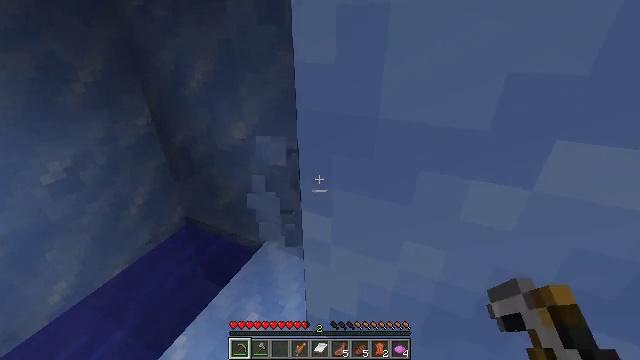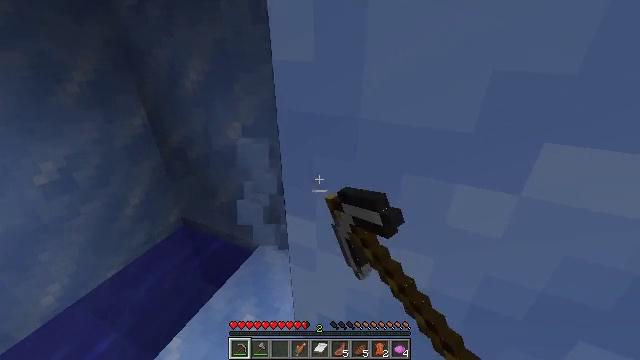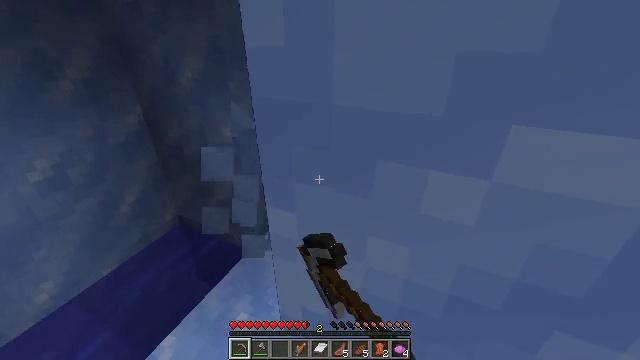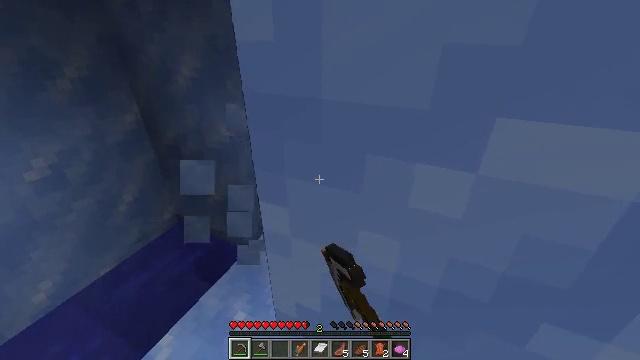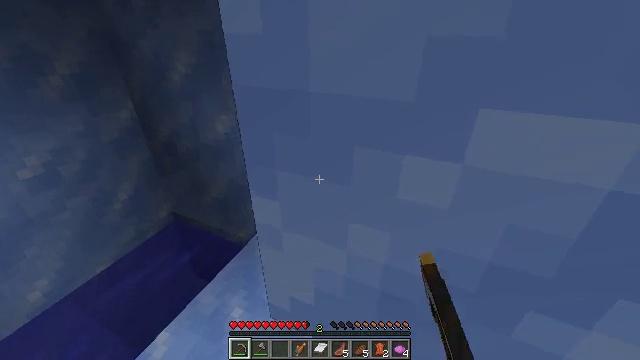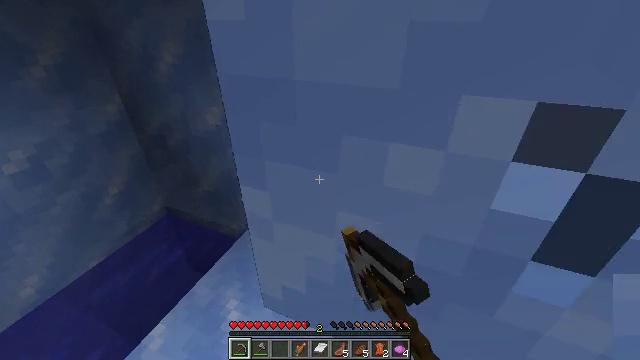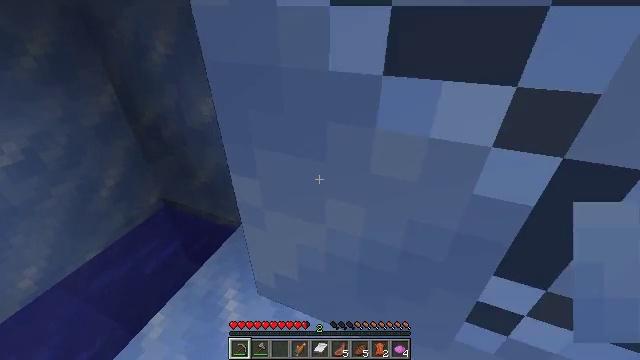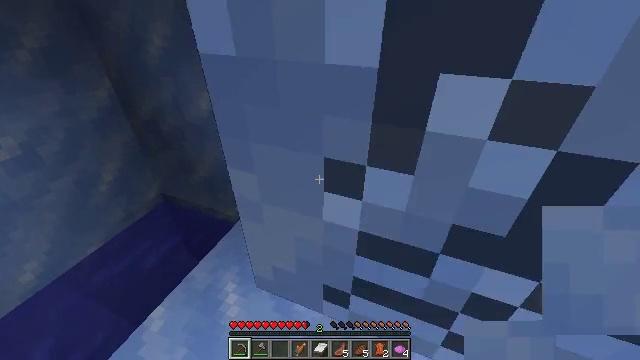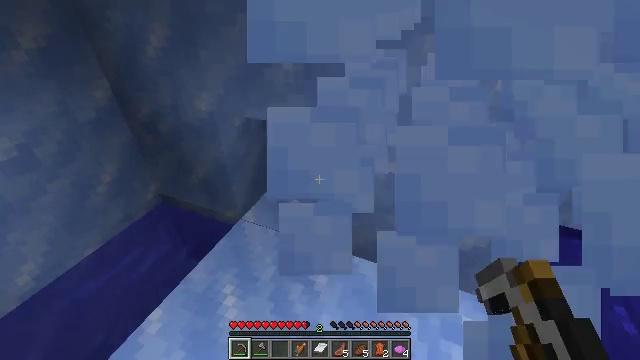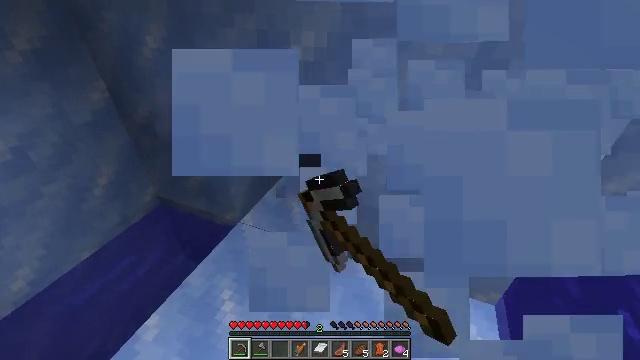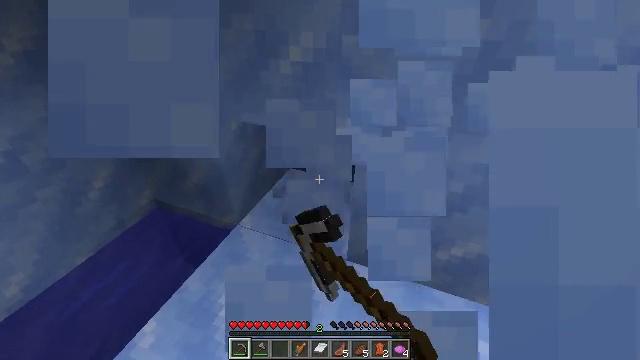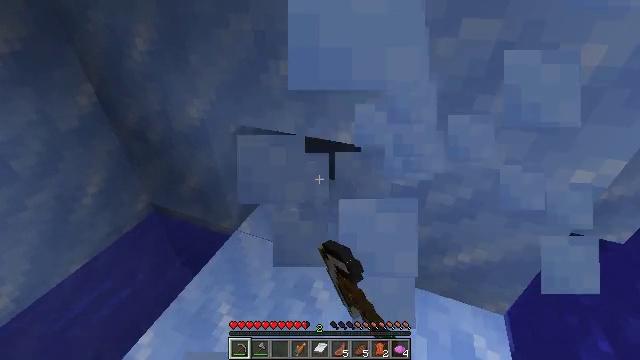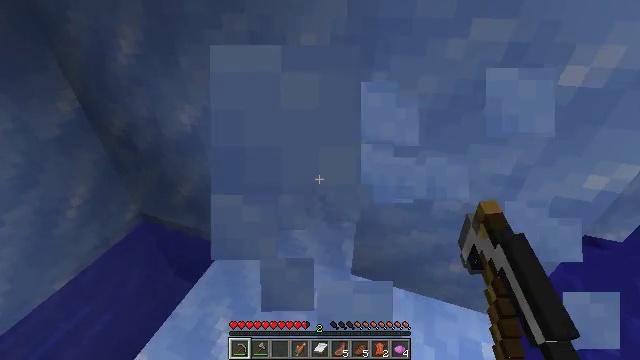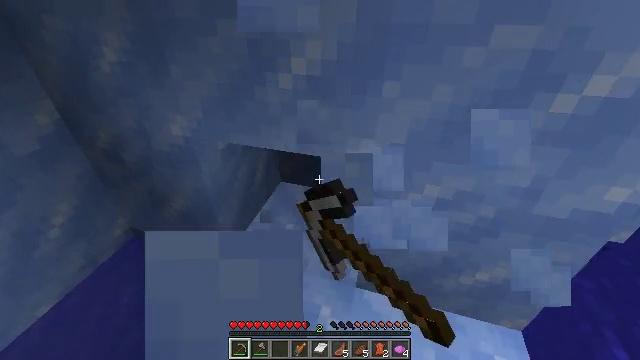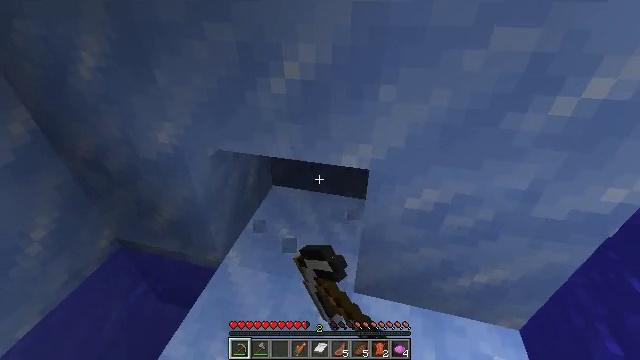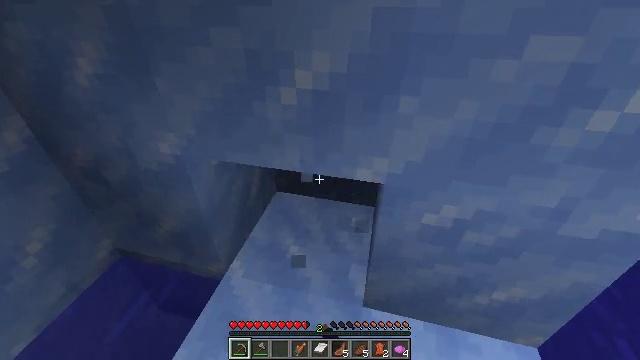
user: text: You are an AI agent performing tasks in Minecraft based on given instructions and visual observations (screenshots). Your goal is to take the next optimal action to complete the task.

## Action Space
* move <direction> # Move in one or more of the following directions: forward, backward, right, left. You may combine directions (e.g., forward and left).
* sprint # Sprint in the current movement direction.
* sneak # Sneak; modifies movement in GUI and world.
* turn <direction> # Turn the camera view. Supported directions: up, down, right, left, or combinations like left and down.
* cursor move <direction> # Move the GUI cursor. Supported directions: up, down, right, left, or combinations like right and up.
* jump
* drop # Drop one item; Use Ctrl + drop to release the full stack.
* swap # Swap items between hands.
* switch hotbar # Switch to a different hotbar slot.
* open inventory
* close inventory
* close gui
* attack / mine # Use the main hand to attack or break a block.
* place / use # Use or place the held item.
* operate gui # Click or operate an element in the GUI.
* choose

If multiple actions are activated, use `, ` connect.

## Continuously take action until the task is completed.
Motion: motion action
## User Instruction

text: Acquire packed ice by mining.
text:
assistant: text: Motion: attack / mine
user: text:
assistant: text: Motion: attack / mine
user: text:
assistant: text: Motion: attack / mine
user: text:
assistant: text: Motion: attack / mine
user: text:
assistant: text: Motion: turn right and down, attack / mine
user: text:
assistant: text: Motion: turn down, attack / mine
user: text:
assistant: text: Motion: turn down, attack / mine
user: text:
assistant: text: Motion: move forward, attack / mine
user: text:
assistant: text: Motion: move forward, attack / mine
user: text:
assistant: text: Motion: move forward and move left, attack / mine
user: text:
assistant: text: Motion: move forward and move left, attack / mine
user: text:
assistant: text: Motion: move forward and move left, turn right, attack / mine
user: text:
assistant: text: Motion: move forward and move left, turn right, attack / mine
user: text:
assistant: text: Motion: move forward, turn right, attack / mine
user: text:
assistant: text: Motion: attack / mine
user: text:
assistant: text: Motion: attack / mine
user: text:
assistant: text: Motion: attack / mine
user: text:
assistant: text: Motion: turn down, attack / mine
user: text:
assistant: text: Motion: turn down, attack / mine
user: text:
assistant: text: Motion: turn down, attack / mine
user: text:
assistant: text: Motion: attack / mine
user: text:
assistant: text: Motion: attack / mine
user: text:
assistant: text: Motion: attack / mine
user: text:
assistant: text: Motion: attack / mine
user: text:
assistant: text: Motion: attack / mine
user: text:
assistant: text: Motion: attack / mine
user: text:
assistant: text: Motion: attack / mine
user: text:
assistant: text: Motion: move right, attack / mine
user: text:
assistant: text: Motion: move right
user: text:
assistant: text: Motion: move right